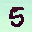
Label: 5